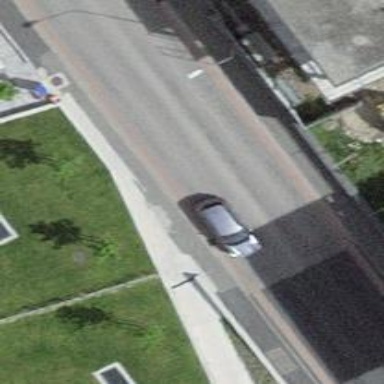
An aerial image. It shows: Bus stop along the road.